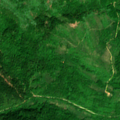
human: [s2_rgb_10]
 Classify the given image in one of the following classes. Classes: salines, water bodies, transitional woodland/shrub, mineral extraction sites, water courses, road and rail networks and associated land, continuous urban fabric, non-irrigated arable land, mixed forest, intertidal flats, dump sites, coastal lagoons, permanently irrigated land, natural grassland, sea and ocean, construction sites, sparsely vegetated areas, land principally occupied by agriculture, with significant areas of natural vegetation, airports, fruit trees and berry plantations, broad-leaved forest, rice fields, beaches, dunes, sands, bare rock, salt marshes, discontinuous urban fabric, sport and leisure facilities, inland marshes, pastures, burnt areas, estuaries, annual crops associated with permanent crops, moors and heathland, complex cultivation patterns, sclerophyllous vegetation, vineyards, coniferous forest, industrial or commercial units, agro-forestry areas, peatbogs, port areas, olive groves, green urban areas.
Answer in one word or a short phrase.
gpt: pastures, land principally occupied by agriculture, with significant areas of natural vegetation, broad-leaved forest, transitional woodland/shrub